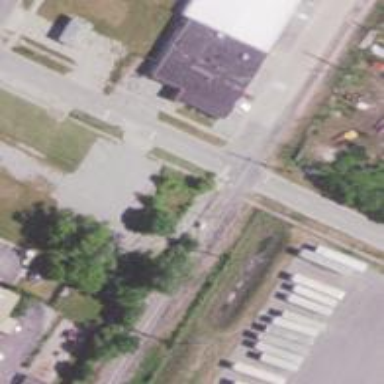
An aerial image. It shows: Railway level crossing.